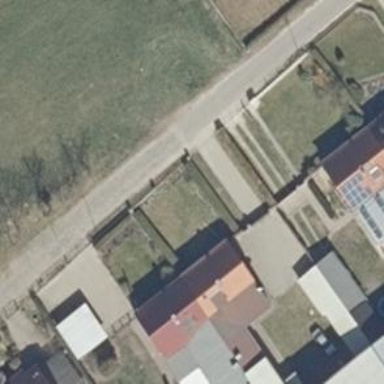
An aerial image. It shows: Residential road.